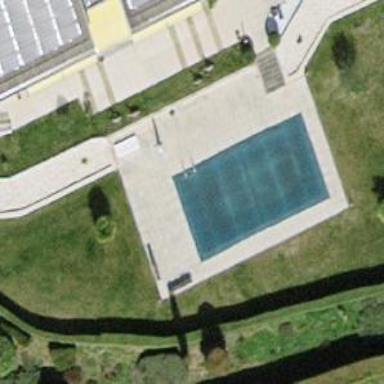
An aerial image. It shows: Building with swimming pool on the leisure land.